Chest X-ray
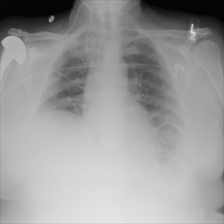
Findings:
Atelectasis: negative
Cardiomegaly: negative
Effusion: negative
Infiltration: negative
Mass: negative
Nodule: negative
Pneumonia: negative
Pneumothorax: negative
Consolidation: negative
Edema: negative
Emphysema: negative
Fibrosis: negative
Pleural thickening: negative
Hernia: negative